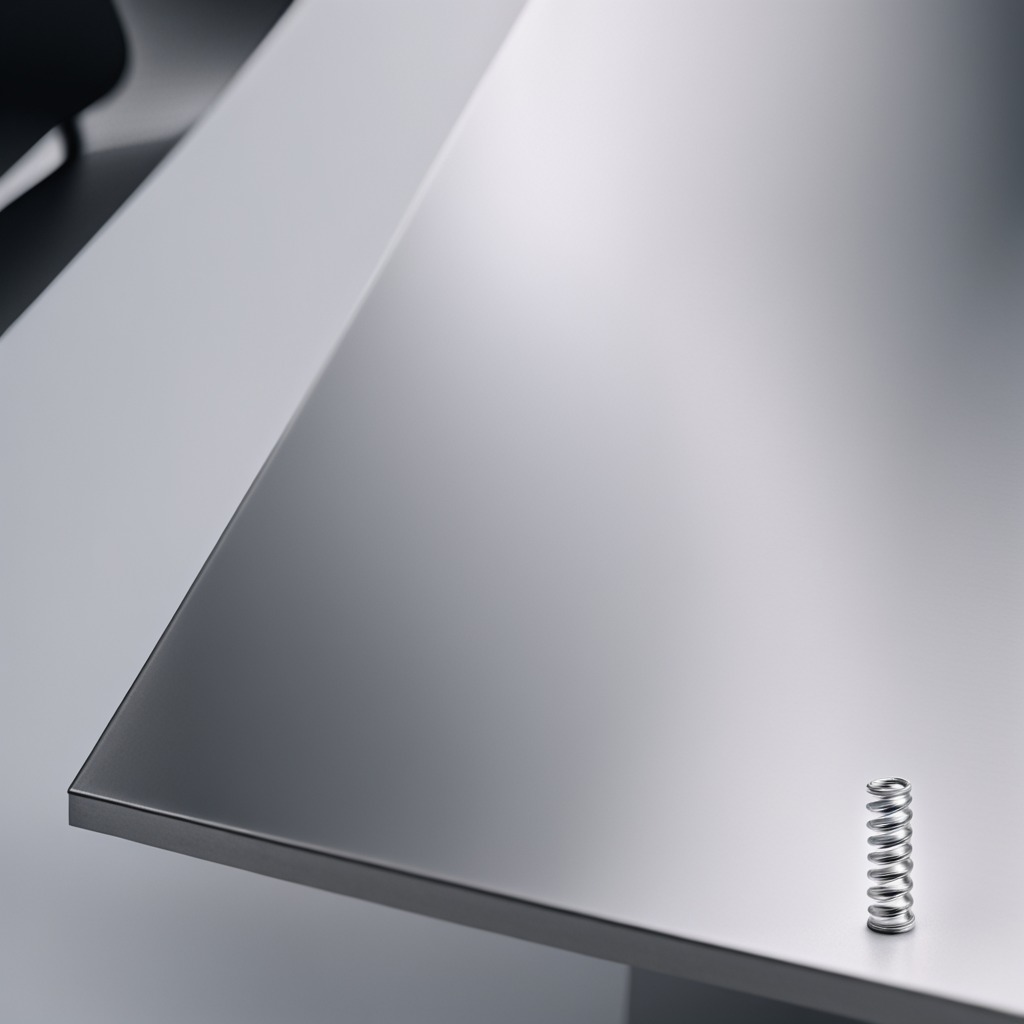
A coiled metal spring is lying on a stainless steel table in a high-end prototyping lab.